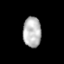
Tissue: lung
Cell type: Endothelial cells
Senescence score: 0.1866
Nuclear area (px): 540
Mean DAPI intensity: 183.941